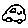
Label: car